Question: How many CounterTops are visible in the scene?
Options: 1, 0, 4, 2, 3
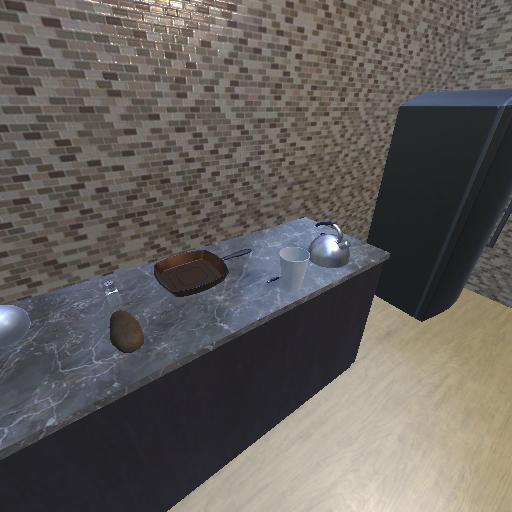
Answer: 1